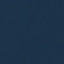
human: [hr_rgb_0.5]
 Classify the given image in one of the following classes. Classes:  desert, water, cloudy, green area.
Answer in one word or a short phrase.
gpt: water